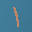
Label: 1